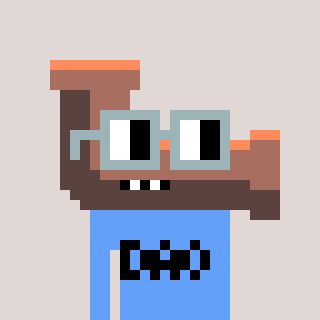
a pixel art character with square dark gray glasses, a pipe-shaped head and a blue-colored body on a warm background